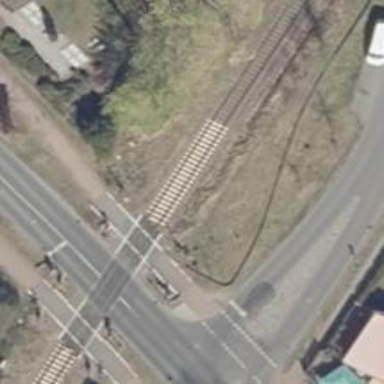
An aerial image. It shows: Railway crossing with lights and barriers.